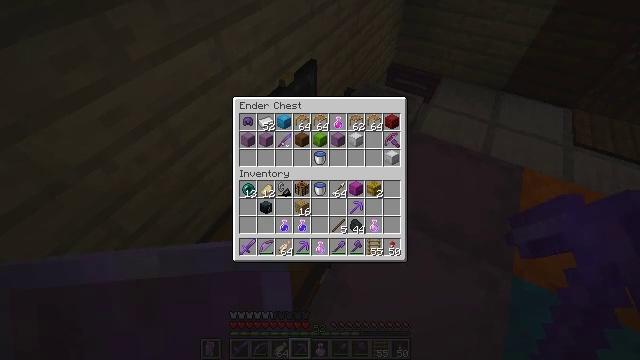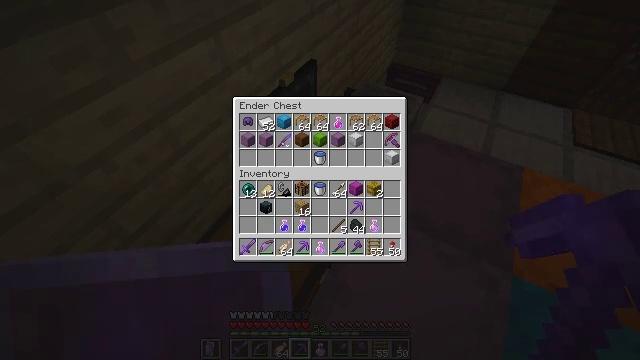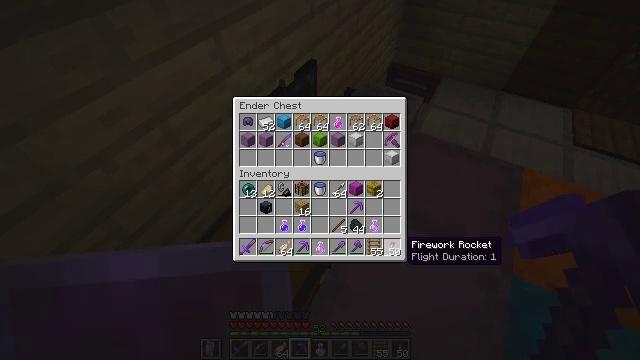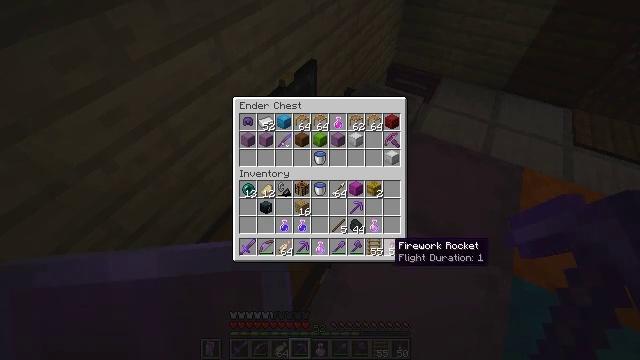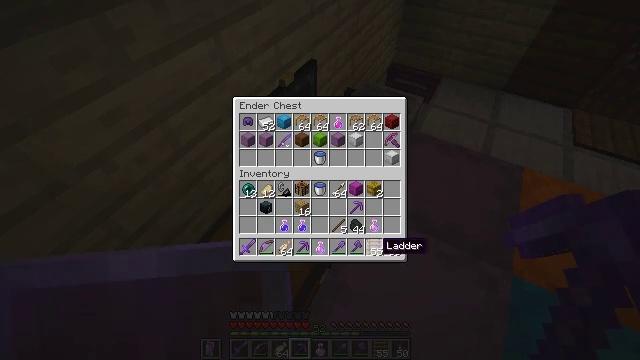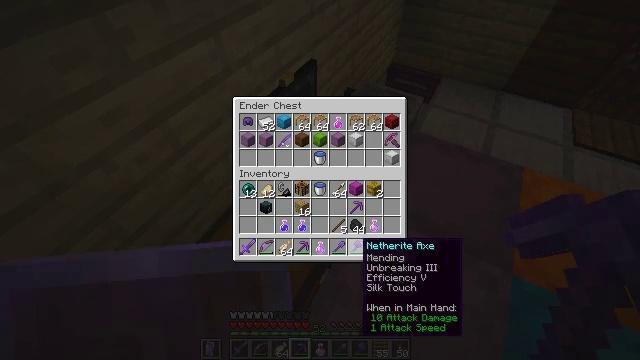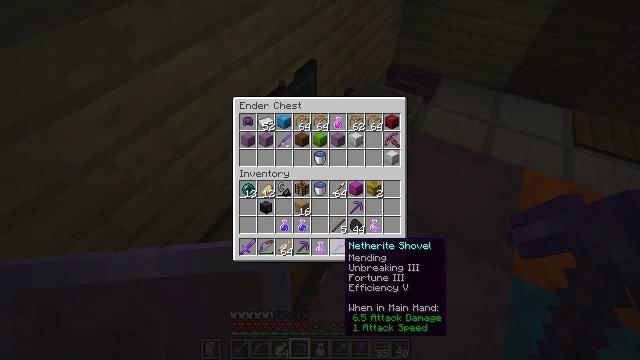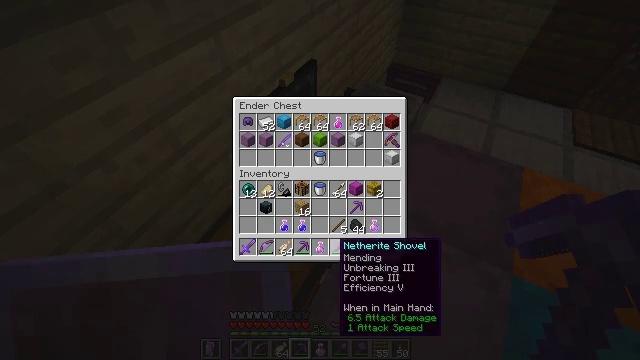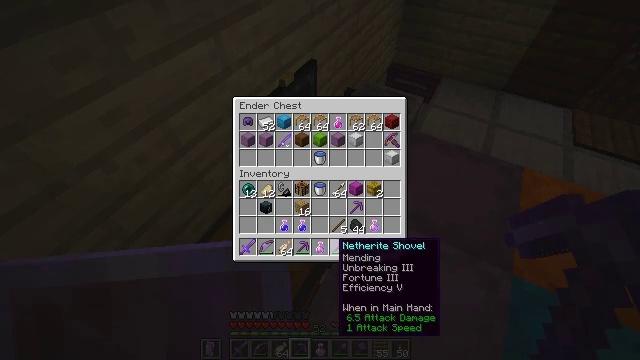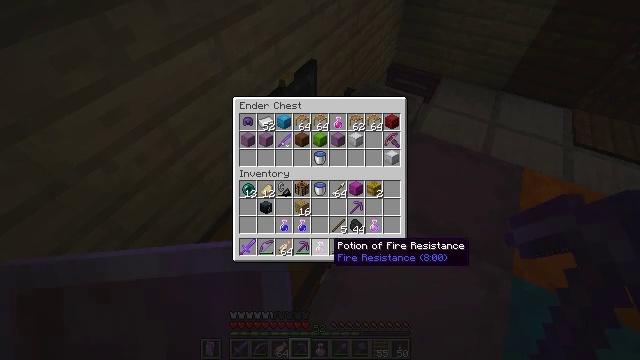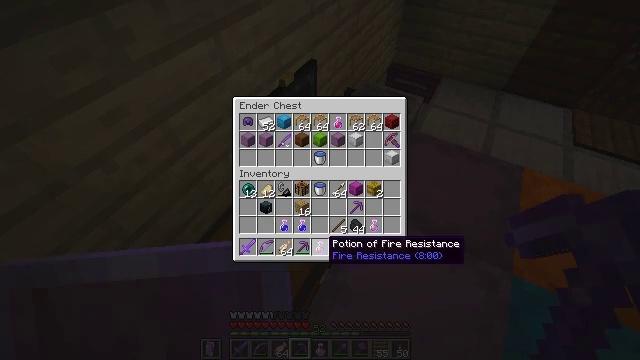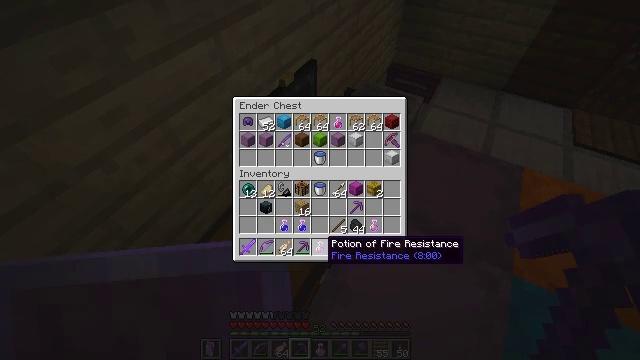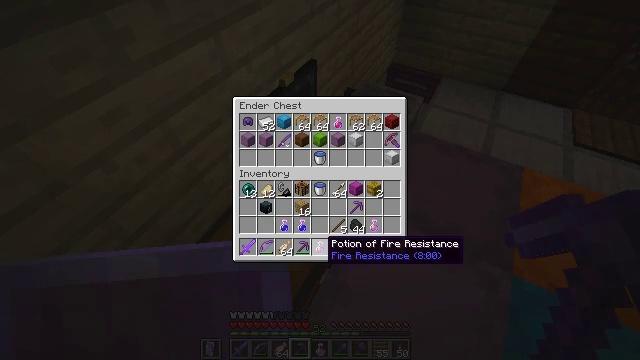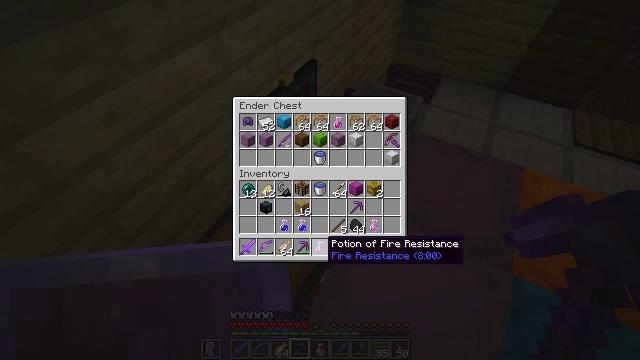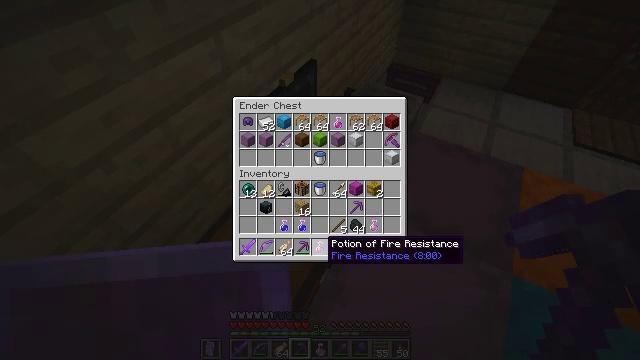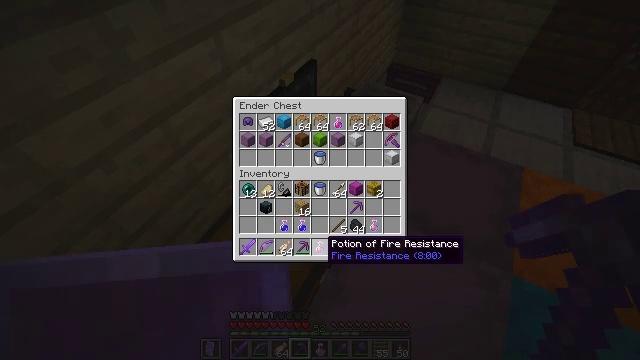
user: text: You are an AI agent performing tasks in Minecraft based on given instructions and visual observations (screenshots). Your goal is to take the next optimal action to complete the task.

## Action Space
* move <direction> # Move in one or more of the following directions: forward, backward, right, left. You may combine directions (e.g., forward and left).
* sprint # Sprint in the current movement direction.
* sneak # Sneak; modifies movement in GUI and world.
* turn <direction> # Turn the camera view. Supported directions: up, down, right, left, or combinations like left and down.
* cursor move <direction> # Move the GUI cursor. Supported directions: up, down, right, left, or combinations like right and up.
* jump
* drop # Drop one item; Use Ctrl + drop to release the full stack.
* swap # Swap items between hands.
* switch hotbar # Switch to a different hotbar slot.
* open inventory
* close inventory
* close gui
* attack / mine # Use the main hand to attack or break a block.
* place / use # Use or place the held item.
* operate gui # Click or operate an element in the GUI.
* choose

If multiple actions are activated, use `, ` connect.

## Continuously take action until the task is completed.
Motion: motion action
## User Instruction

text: Harvest the orange shulker box.
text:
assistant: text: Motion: sneak, turn left
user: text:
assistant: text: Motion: sneak
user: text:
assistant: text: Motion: sneak, turn left
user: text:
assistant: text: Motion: sneak, turn left
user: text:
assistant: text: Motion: sneak, turn left
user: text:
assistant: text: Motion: sneak, turn left
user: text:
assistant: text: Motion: sneak
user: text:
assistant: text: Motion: sneak
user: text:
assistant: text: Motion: sneak
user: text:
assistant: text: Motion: sneak
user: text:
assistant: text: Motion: sneak
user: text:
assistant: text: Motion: sneak
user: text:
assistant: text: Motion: sneak
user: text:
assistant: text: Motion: sneak
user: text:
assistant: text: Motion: sneak
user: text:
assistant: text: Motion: sneak
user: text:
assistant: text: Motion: sneak
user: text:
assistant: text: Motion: sneak
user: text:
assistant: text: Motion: sneak
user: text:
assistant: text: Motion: sneak
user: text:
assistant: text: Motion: sneak
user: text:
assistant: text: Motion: sneak
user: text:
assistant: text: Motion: sneak
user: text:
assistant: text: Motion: sneak
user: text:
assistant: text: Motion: sneak
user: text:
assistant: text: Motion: sneak
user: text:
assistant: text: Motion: sneak
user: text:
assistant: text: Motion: sneak
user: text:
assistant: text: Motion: sneak
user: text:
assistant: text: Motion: sneak